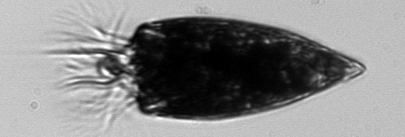
Label: Strombidium_tintinnodes